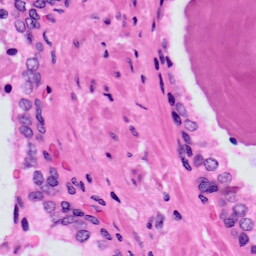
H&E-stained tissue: Prostate